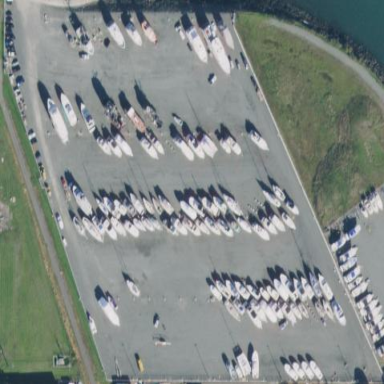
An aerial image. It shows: Boatyard along the waterway.